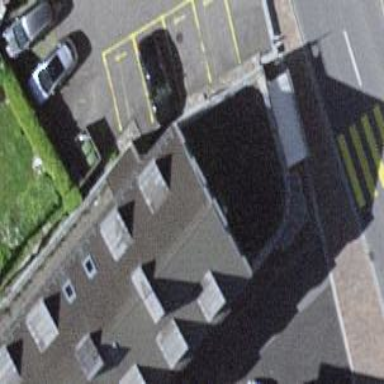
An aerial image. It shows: Cafe.